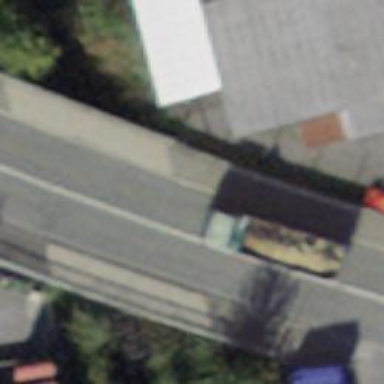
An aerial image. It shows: Sidewalk footway on asphalt bridge.